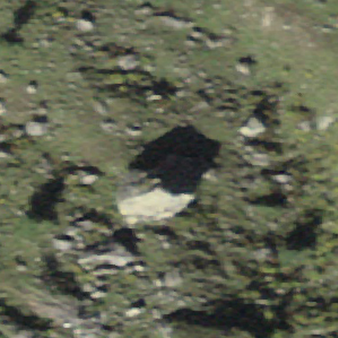
Label: bouldering_area